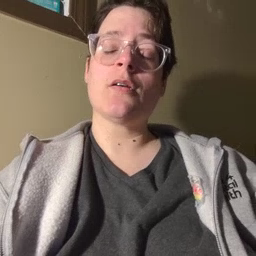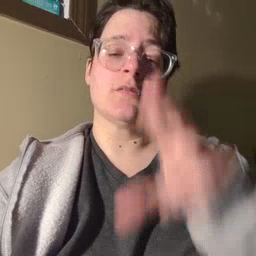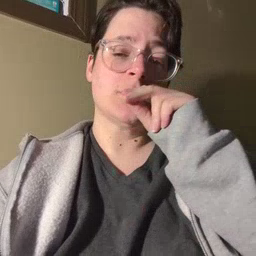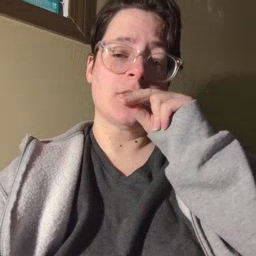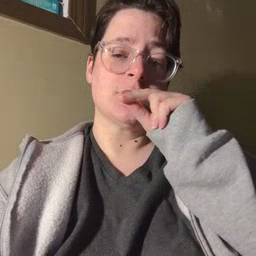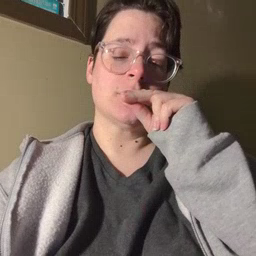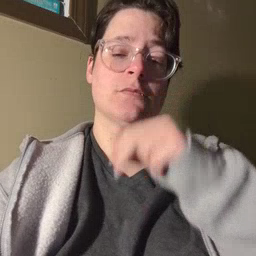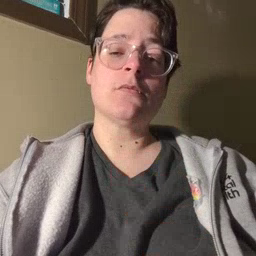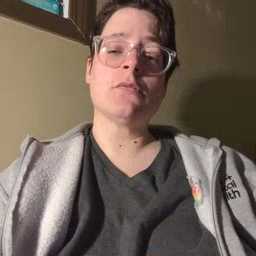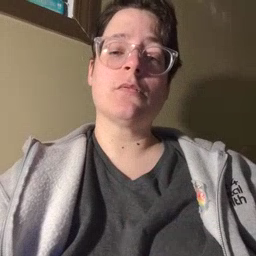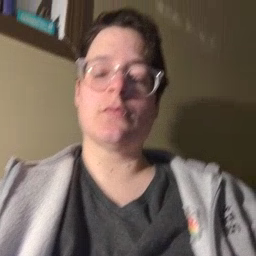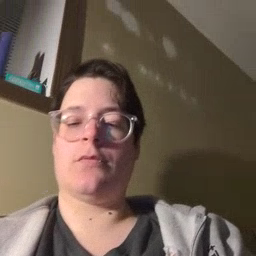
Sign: duck